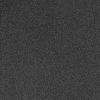
Atmospheric dust classification: dusty